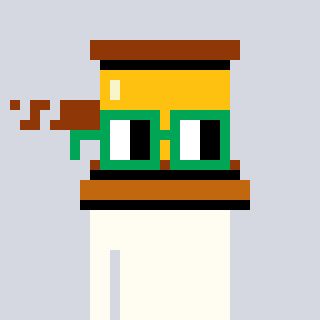
a pixel art character with square green glasses, a gavel-shaped head and a cold-colored body on a cool background